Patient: sex M, age 57
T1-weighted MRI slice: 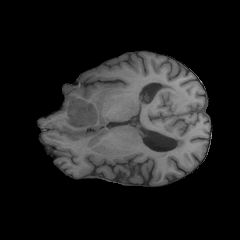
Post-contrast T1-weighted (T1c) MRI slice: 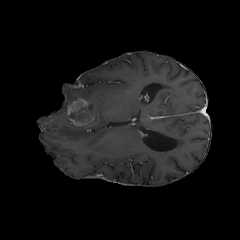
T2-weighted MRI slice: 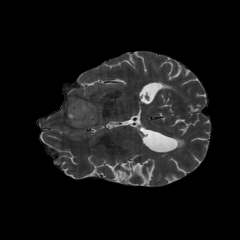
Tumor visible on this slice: yes
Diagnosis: Glioblastoma, IDH-wildtype
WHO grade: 4